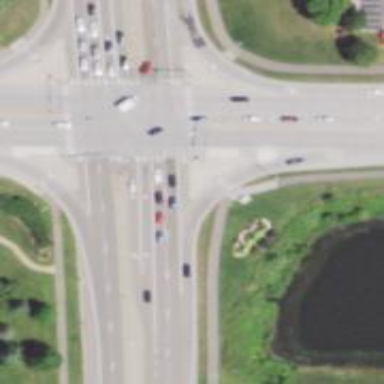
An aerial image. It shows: Marked zebra crossing on the road.